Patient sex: M
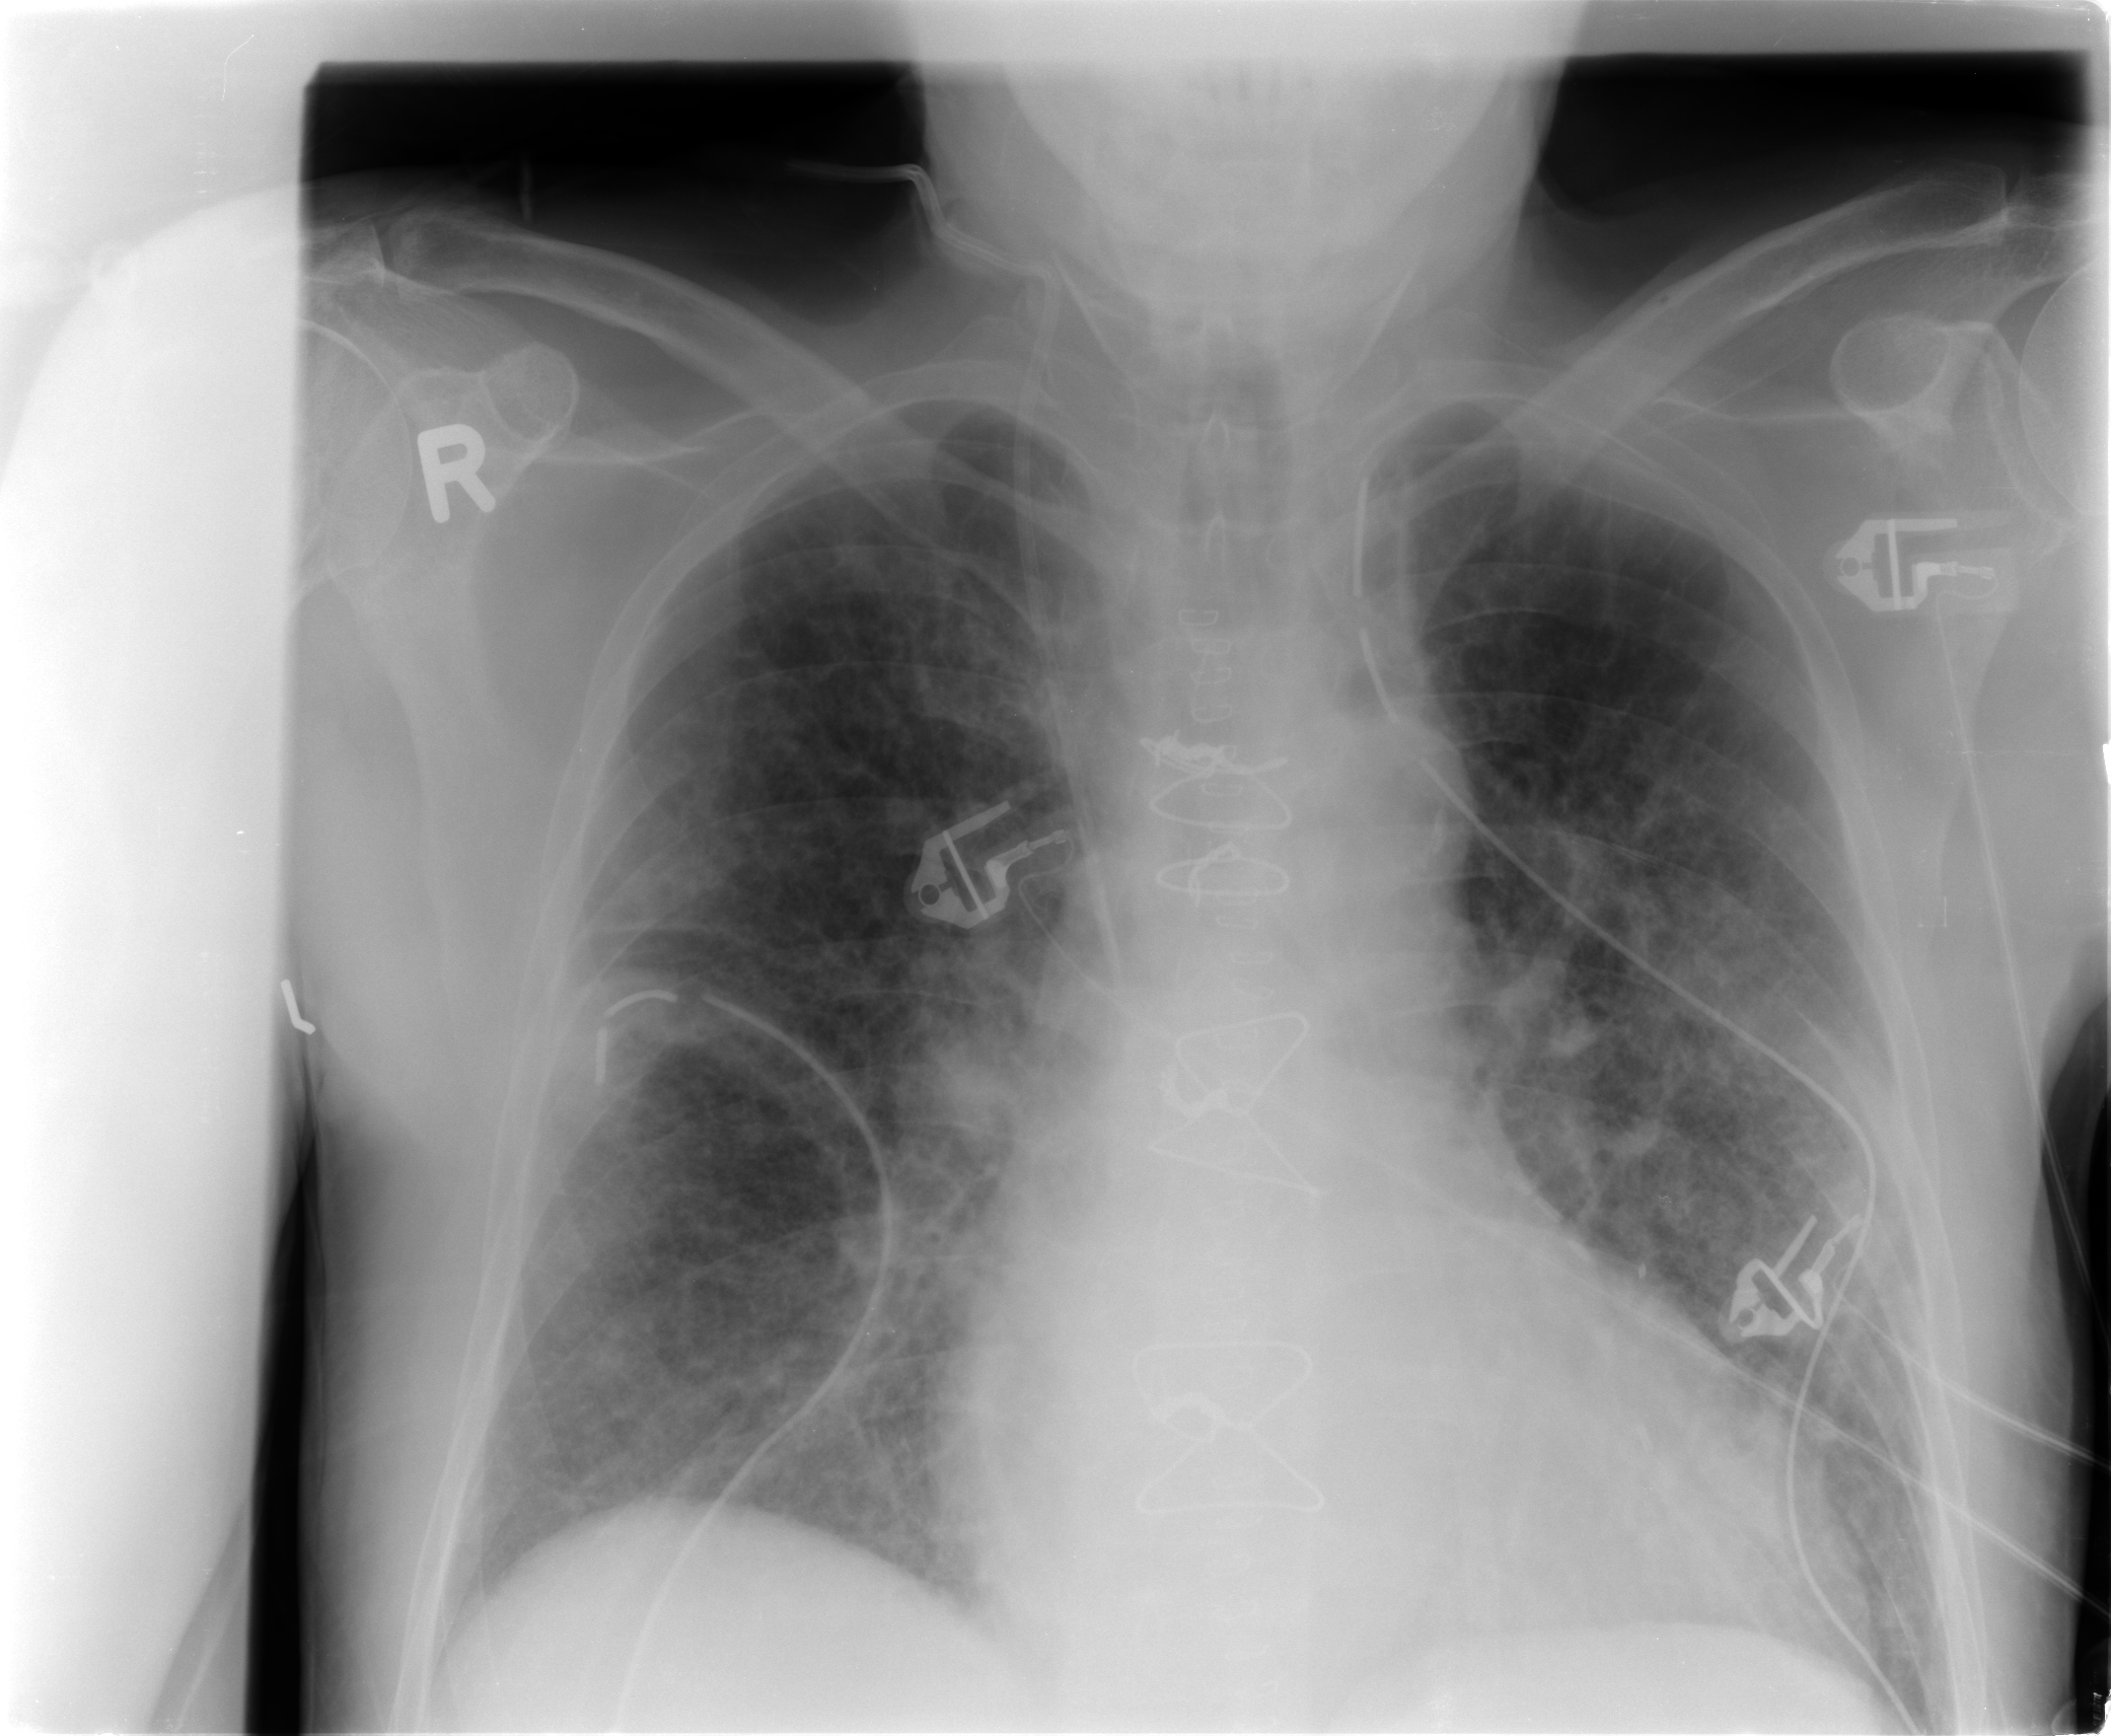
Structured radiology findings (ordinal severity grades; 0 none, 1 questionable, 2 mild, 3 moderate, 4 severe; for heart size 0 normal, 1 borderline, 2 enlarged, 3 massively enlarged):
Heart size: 2
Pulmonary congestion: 2
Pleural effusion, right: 0
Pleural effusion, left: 0
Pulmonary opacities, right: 2
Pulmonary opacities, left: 2
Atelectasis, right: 2
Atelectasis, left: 2